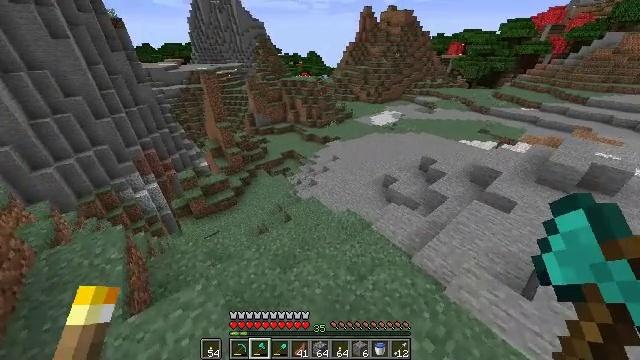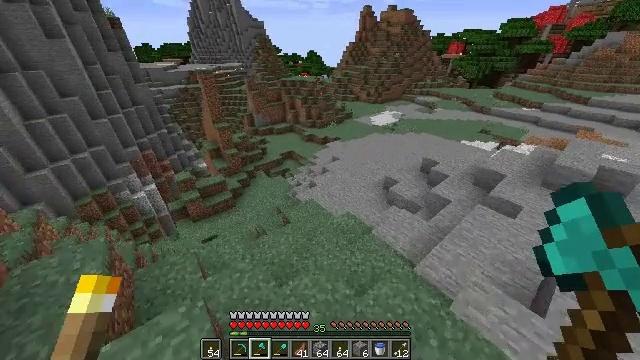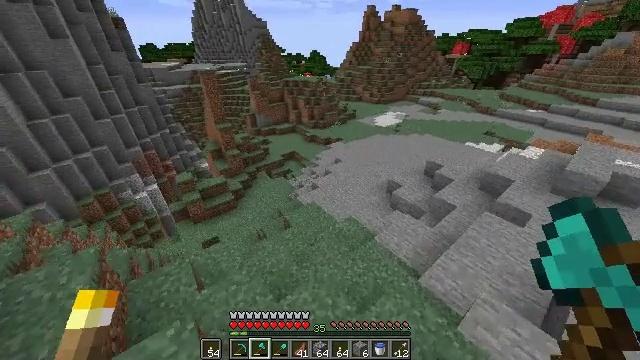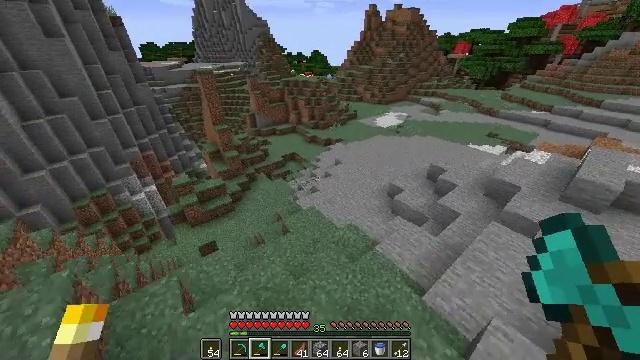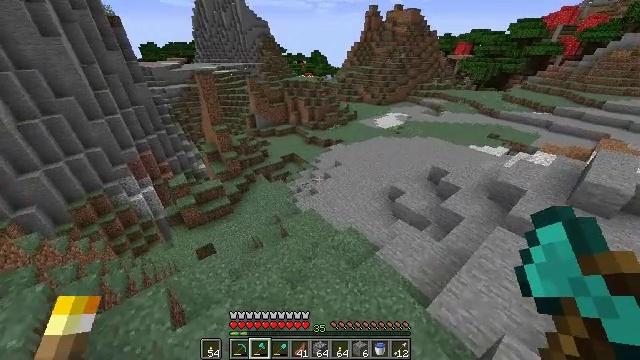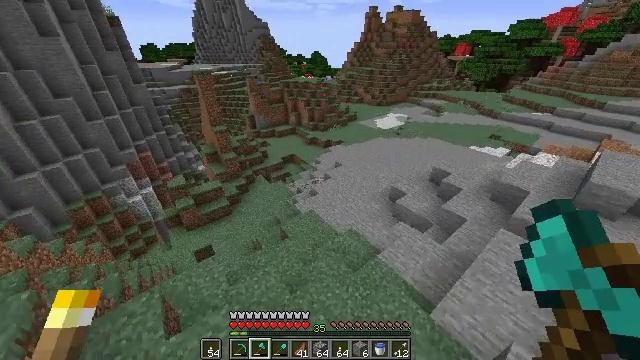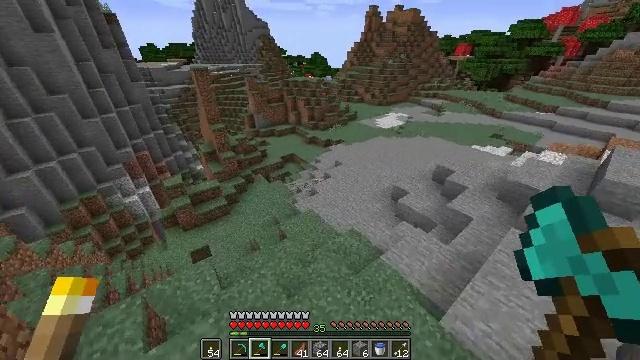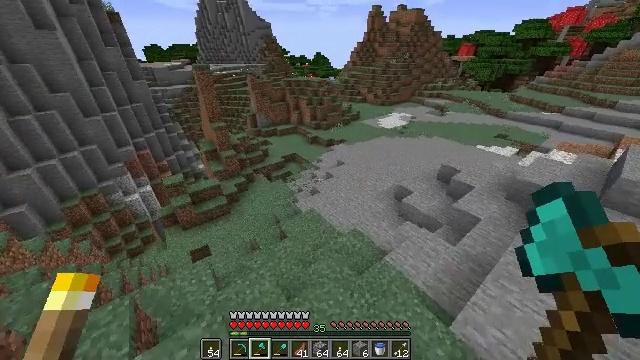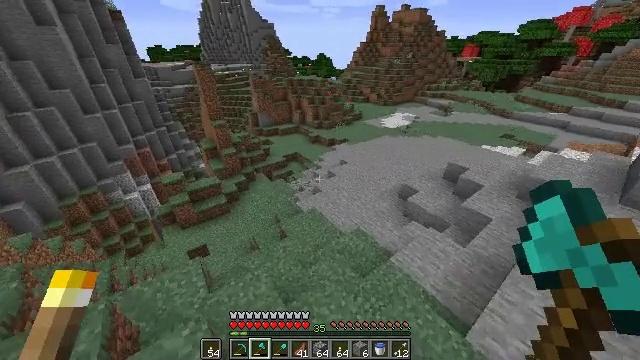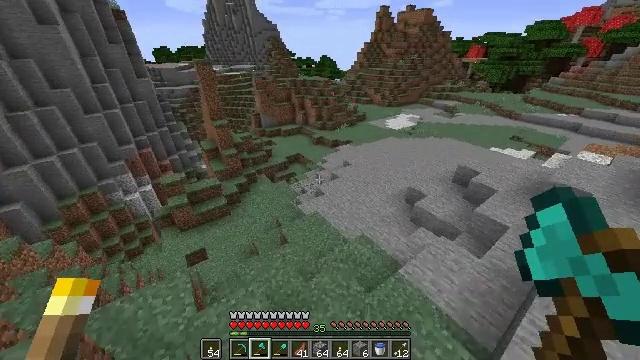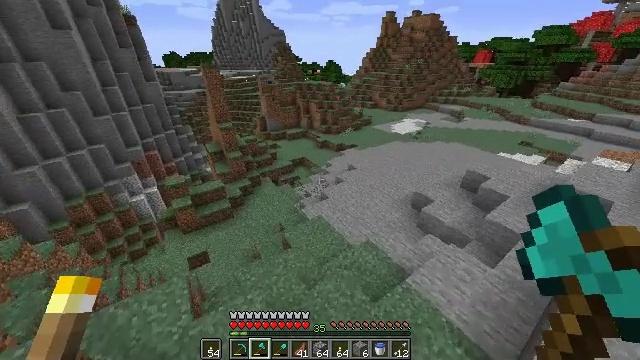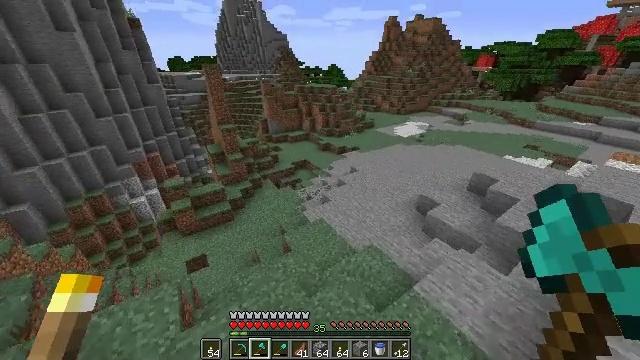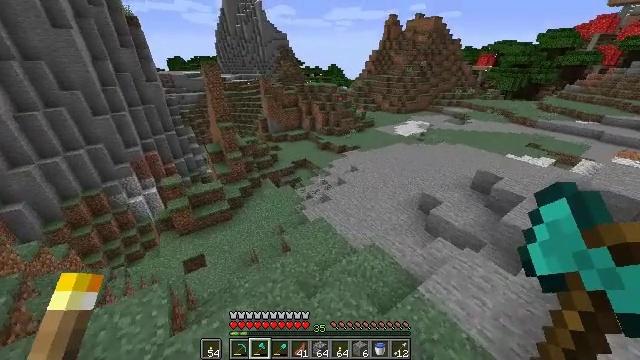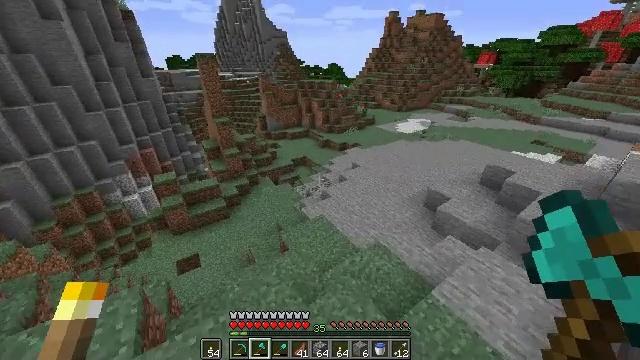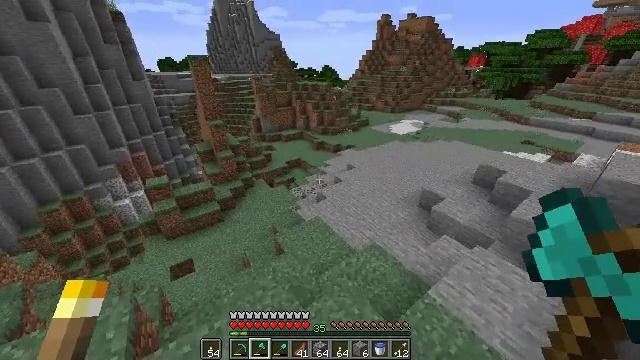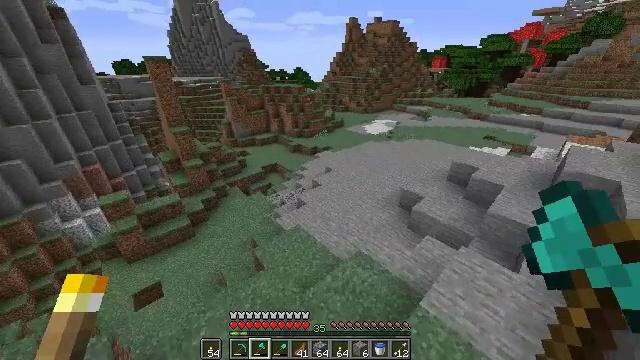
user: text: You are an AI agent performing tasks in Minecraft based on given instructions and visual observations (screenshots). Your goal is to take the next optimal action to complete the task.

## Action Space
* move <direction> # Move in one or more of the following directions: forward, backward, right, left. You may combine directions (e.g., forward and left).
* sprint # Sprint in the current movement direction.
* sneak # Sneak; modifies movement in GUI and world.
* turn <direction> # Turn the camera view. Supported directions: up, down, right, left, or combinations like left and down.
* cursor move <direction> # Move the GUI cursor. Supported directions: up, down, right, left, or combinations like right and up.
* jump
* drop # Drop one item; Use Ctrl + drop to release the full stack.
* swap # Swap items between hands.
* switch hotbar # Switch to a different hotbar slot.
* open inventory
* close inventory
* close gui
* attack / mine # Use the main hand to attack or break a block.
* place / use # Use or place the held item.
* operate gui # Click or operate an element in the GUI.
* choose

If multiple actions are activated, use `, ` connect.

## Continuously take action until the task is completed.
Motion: motion action
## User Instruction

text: Gather oak leaves by attacking.
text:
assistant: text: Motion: move forward, sprint
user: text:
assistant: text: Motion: move forward, sprint
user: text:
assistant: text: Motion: move forward, sprint
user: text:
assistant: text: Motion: move forward, sprint
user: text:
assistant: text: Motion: move forward, sprint
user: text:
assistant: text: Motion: move forward, sprint
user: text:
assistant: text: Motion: move forward, sprint
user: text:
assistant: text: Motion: move forward, sprint
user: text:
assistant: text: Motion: move forward, sprint
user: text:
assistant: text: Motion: move forward, sprint, turn left and up
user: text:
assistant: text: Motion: move forward, sprint
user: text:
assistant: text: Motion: move forward, sprint
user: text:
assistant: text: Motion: move forward, sprint
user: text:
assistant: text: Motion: move forward, sprint, turn right
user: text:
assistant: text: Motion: move forward, sprint, turn right
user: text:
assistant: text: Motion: move forward, sprint, turn right
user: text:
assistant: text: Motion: move forward, sprint, turn right
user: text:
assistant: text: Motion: move forward, sprint, turn right
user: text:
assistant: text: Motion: move forward, sprint, turn right
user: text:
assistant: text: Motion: move forward, sprint, turn right and up
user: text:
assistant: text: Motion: move forward, sprint, turn right
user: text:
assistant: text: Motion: move forward, sprint
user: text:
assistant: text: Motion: move forward, sprint, turn left
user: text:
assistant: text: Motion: move forward, sprint, turn up, jump
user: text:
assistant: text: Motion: move forward, sprint, jump
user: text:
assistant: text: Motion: move forward, sprint, jump
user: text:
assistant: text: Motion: move forward, sprint, jump
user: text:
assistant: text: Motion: move forward, sprint, jump
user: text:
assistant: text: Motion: move forward, sprint, jump
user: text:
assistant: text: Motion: move forward, sprint, jump